Question: While I use iterator like this ,
'''
//include header files
using namespace std;
int main()
{
map<int,int> intIntMap;
map<int,int>::iterator pos;
pos = intIntMap.begin();
intIntMap[0] = 1;
intIntMap[3] = 5;
intIntMap[4] = 9;
intIntMap[5] = 5;
//Bian Li
cout << (*pos).first << endl;
while( pos != intIntMap.end() )
{
cout << pos->first << " <---> " << pos->second << endl;
pos++;
}
}
'''
The output is 4;
But while I use iterator like this:
'''
//include header file
using namespace std;
int main()
{
map<int,int> intIntMap;
map<int,int>::iterator pos;
intIntMap[0] = 1;
intIntMap[3] = 5;
intIntMap[4] = 9;
intIntMap[5] = 5;
//Bian Li
pos = intIntMap.begin();
cout << (*pos).first << endl;
while( pos != intIntMap.end() )
{
cout << pos->first << " <---> " << pos->second << endl;
pos++;
}
}
'''
The output is what I want;
I want to know what is the difference between use of iterator, what happended to the first iterator when I insert new key-value pair ? Thanks!
addtion:
compile is use gcc 4.1.2 , in feel more confused,like this :

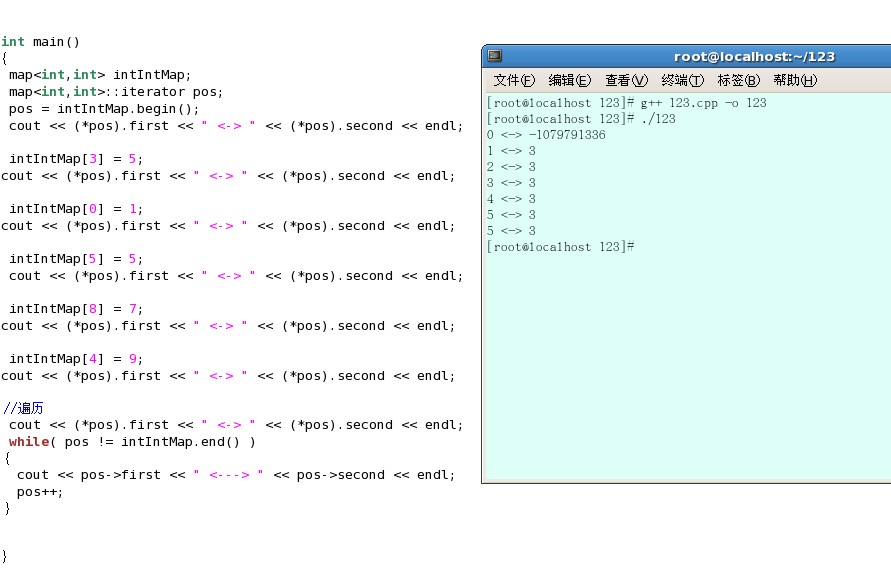
Answer: Since you called 'begin()' when the container was empty, you got an iterator that was equal to 'end()' (SS23.1/7: "If the container is empty, then begin() == end()").
Inserting items into the container didn't change that, so you still have 'pos == intIntMap.end()'.
You then execute zero iterations of your loop, since 'pos==end()', and you'r executing the loop only as long as 'pos != end()'.
In the second example, you set 'pos()' after you've inserted the data, so you get the first items in the collection, and iterate to the last.
Edit: As far as printing out the contents of the map goes, I'd probably do it more like this:
'''
std::ostream &operator<<(std::ostream &os, std::pair<int, int> const &d) {
return os << d.first << " <---> " << d.second;
}
// ...
std::copy(intIntMap.begin(), intIntMap.end(),
std::ostream_iterator<std::pair<int, int> >(std::cout, "
"));
'''